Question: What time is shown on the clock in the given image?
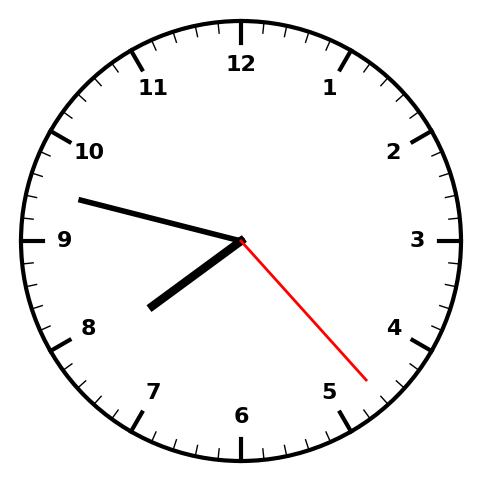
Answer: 07:47:23